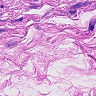
Metastatic tissue present: no